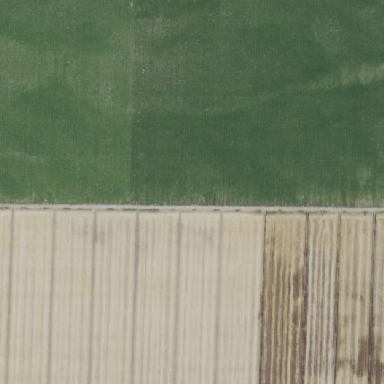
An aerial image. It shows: Farmland with field cropland.